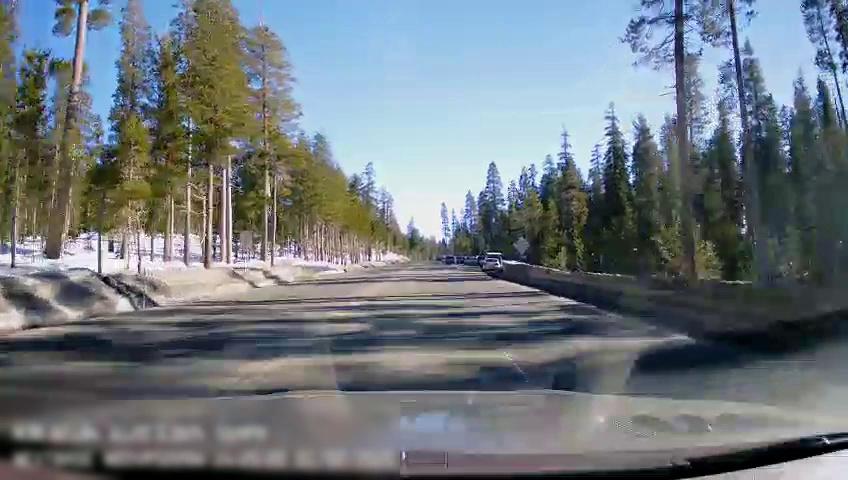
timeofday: Day
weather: Snowy
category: Drivable Space